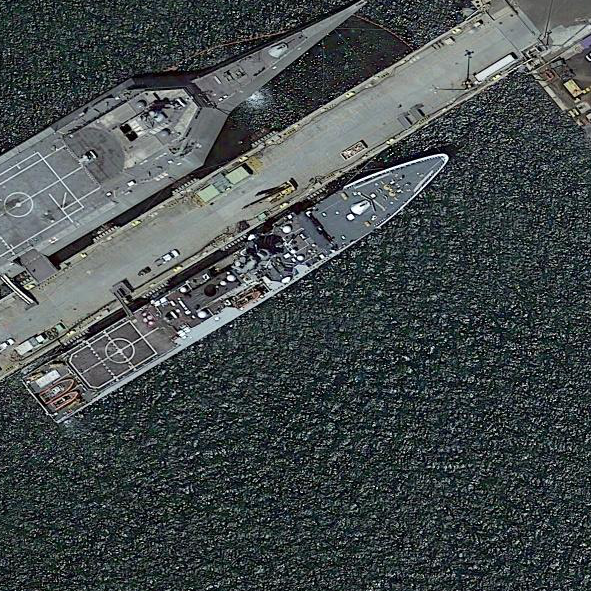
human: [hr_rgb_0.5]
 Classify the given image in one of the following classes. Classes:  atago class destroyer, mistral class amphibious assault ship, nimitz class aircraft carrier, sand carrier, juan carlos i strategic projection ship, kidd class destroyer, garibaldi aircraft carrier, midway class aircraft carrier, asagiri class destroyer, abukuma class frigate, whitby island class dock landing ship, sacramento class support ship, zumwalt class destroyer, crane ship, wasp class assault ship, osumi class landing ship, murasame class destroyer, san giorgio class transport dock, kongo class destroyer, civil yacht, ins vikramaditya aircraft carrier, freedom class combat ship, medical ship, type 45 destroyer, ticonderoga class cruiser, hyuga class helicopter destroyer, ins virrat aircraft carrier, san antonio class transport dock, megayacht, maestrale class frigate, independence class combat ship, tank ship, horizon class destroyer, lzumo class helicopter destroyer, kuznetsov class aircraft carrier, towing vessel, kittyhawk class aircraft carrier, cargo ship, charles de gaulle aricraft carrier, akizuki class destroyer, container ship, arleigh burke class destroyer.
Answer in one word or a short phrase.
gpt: Independence class combat ship